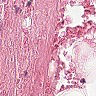
Metastatic tissue present: no